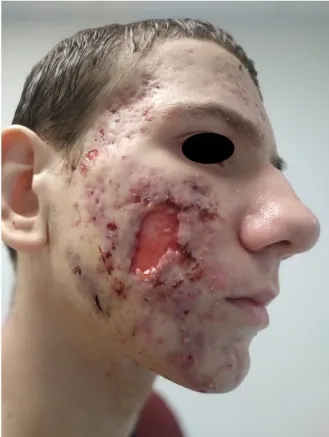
(A,B) Patient's face post-surgical procedures, depicting significant skin loss on both cheeks.
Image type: medical_photograph (skin_photograph)